Question: I am using dojo toolkit version 1.10. We have a problem where we need to highlight a particular cell. We can able to highlight a row on . But is there any way to highlight a particular cell in enhanced grid?
EDITED:
For formatter I have made this. This is my formatter -
'''
var cellformatter = function(value){
color = "green";
return "<span style=color:green>" + value +"</span>;"
}
'''
And I am binding this to available grid structure I have.
'''
for (var i=0;i<gridStructure.length;i++)
{
var gridData = gridStructure[i];
gridData.formatter = cellformatter ;
}
'''
And in grid definition I am adding it to structure. -
'''
var mygrid = new EnhancedGrid({
id: 'grid',
store: gridStore, //Data store passed as input
structure: gridData, //Column structure passed as input
autoHeight: true,
autoWidth: true
})
'''
But If I do it data won't show. If I use as a string in formatter value I can see it is coming in alert but if a function is used it is not at all coming. I dont know what is the problem here.

Here you can see an excel sheet row is highlighted but not the first cell of the row. Likewise I want some style to be added to a particular cell. Not to whole row or a column
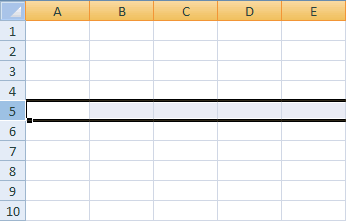
Answer: We can use the onStyleRow event itself here. We just need to know the column number and the row number.
Here is the code
'''
dojo.connect(grid, "onStyleRow", function(row){
var nd = dojo.query('td[idx="1"]' /* <= put column index here */, row.node)[0];
if(nd){
if(nd.innerHTML == 'FALSE' /* <= put cell content here */){
nd.style.backgroundColor = "red";
}else if(nd.innerHTML == "TRUE"){
nd.style.backgroundColor = "green";
}
}
});
'''